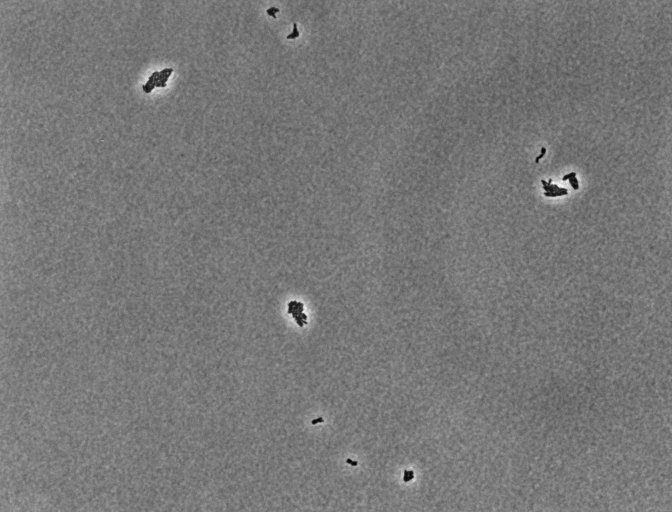
Phase contrast microscopy, 20x objective, 3 h incubation